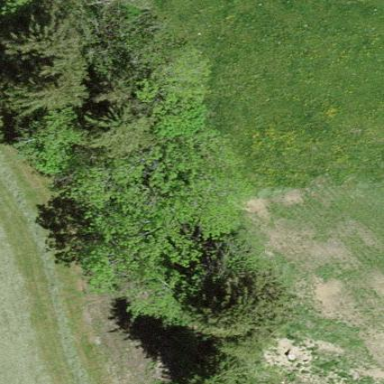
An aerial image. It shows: Mixed woodland area with variety of leaf types and cycles.